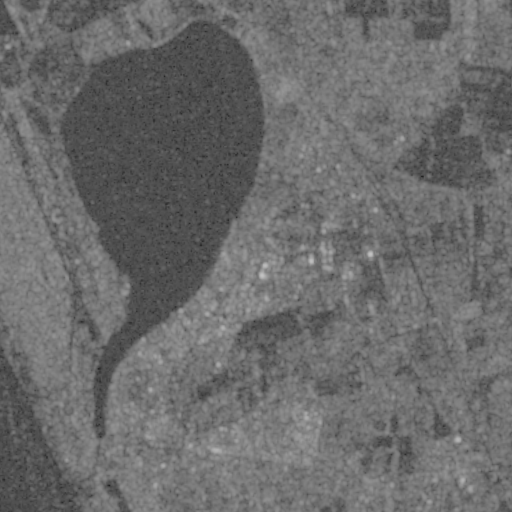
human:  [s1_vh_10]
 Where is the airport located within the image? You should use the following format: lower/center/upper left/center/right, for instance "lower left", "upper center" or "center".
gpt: The airport is located in the center right of the image.
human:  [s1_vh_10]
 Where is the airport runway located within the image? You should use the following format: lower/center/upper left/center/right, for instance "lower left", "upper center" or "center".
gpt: The airport runway is located in the center right of the image.
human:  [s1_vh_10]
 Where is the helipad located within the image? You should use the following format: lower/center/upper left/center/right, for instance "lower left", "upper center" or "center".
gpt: The helipad is located in the center right of the image.
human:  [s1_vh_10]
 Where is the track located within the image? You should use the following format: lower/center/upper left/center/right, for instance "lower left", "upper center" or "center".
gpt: The track is located in the center right of the image.
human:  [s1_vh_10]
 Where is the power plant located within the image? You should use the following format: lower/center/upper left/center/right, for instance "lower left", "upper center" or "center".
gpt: There is no power plant in the image.

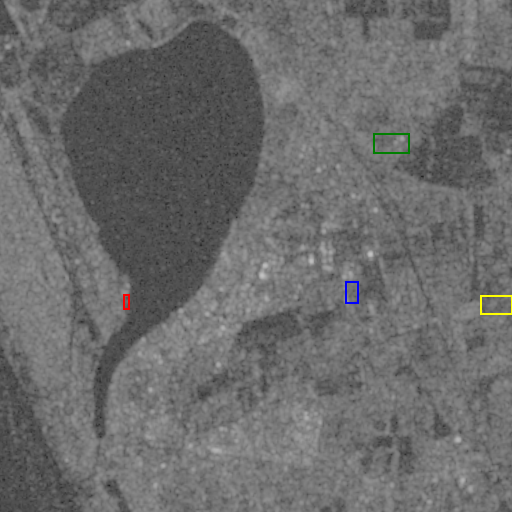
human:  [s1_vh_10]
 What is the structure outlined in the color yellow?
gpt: The structure outlined in yellow is an airport.
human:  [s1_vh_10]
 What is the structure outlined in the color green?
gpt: The structure outlined in green is a park.
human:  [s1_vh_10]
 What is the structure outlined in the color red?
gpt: The structure outlined in red is a parking lot.
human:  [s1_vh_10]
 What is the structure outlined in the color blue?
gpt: The structure outlined in blue is a track.
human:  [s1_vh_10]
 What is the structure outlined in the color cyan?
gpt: There is no cyan outline.